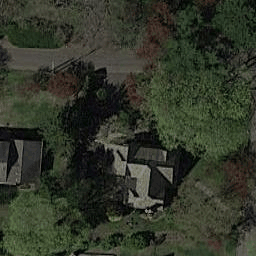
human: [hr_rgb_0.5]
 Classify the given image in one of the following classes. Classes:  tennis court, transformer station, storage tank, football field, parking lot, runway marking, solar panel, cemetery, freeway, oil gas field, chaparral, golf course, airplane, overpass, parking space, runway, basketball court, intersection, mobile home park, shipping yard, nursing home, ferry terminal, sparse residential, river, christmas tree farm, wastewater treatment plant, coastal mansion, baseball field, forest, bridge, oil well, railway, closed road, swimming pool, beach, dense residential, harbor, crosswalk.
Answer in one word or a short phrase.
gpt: sparse residential